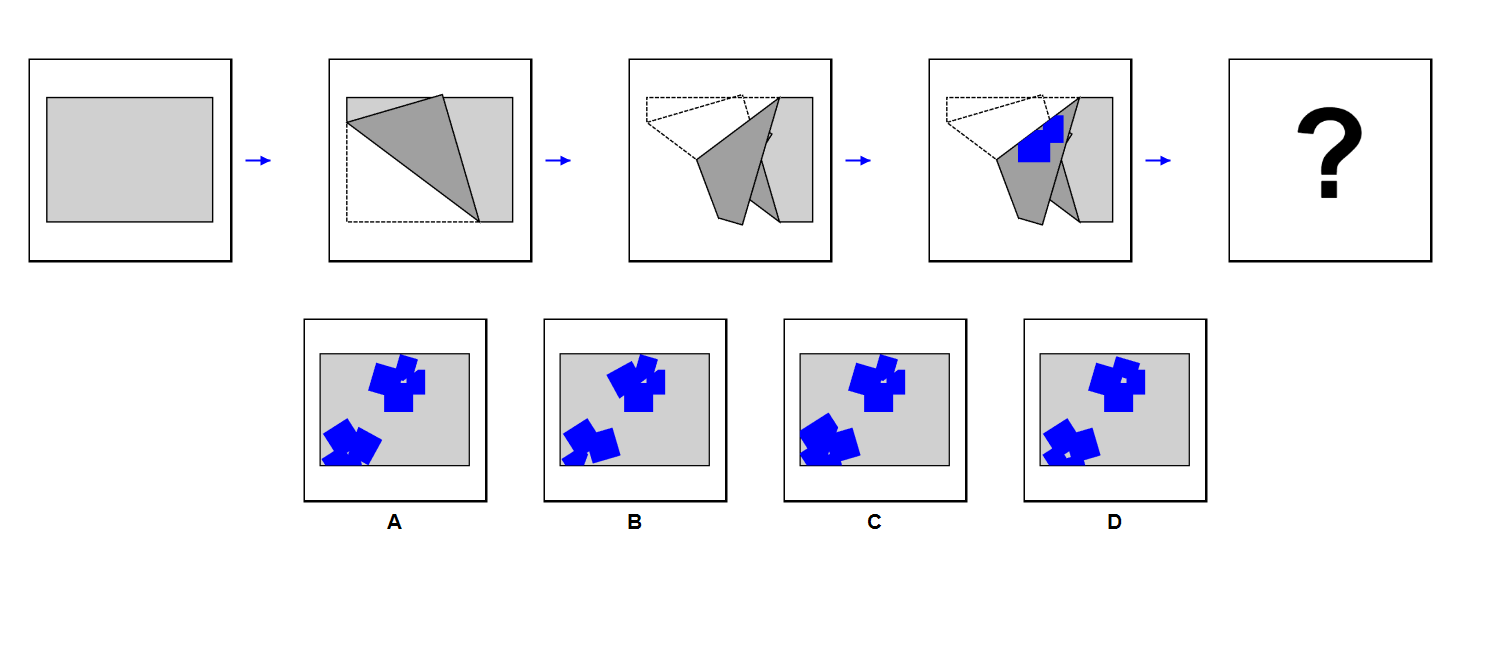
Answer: D